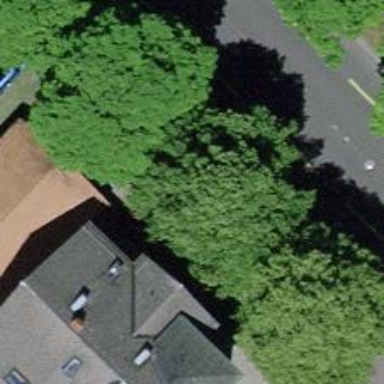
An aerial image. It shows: Avenue of trees.